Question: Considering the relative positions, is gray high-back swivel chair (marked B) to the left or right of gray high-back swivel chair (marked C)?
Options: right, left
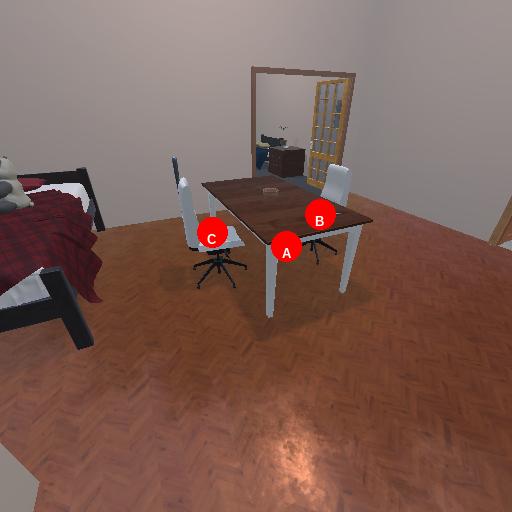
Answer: right